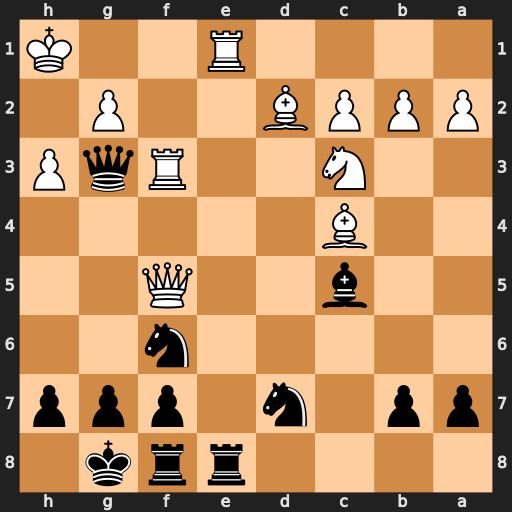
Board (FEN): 4rrk1/pp1n1ppp/5n2/2b2Q2/2B5/2N2RqP/PPPB2P1/4R2K
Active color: b
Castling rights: -
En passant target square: -
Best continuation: Rxe1+ Bxe1 Qxe1+